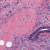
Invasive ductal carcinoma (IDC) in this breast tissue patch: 1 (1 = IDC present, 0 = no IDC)